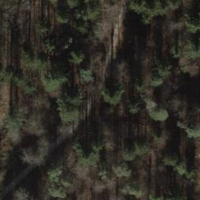
EUNIS habitat code: 44
Species observed at this site:
Cardamine pratensis